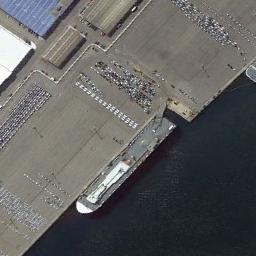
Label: ship